Question: How do I get my tab buttons to look like
What would be the simplest way to do this if I have a drawable in that shape too???
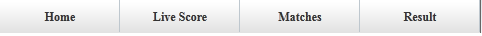
Answer: simply you can implement tabs to your application like this
in onCreate method
'''
TabHost tabHost = getTabHost();
tabHost.setCurrentTabByTag("First");
TabSpec firstTab = tabHost.newTabSpec("First");
firstTab.setIndicator("firstTab",getResources().getDrawable(R.drawable.ic_action_first)); //drawable 1
firstTab.setContent(R.id.first_content); //View
tabHost.addTab(firstTab);
TabSpec secondTab = tabHost.newTabSpec("Second");
secondTab.setIndicator("secondTab",getResources().getDrawable(R.drawable.ic_action_second)); //drawable 2
secondTab.setContent(R.id.second_content); //View
tabHost.addTab(secondTab);
TabSpec thirdTab = tabHost.newTabSpec("Third");
thirdTab.setIndicator("thirdTab",getResources().getDrawable(R.drawable.ic_action_third)); //drawable 3
thirdTab.setContent(R.id.third_content); //View
tabHost.addTab(thirdTab);
tabHost.setCurrentTab(0);
'''
in xml file
'''
<TabHost android:layout_width="fill_parent" android:layout_height="fill_parent" xmlns:android="http://schemas.android.com/apk/res/android" android:id="@android:id/tabhost">
<LinearLayout android:layout_width="fill_parent" android:layout_height="wrap_content" android:orientation="vertical">
<TabWidget android:id="@android:id/tabs" android:layout_width="fill_parent" android:layout_height="wrap_content" />
<FrameLayout android:id="@android:id/tabcontent" android:layout_width="wrap_content" android:layout_height="wrap_content" >
<LinearLayout android:id="@+id/first_content" android:layout_width="fill_parent" android:layout_height="fill_parent">
<TextView android:text="first_tab"
android:layout_width="wrap_content"
android:layout_height="wrap_content" />
</LinearLayout>
<LinearLayout android:id="@+id/second_content" android:layout_width="fill_parent" android:layout_height="fill_parent">
<TextView android:text="second_tab"
android:layout_width="wrap_content"
android:layout_height="wrap_content" />
</LinearLayout>
<LinearLayout android:id="@+id/third_content" android:layout_width="fill_parent" android:layout_height="fill_parent">
<TextView android:text="third_tab"
android:layout_width="wrap_content"
android:layout_height="wrap_content" />
</LinearLayout>
</FrameLayout>
</LinearLayout>
</TabHost>
'''
call your drawable at getResources().getDrawable(R.drawable.drawableid));